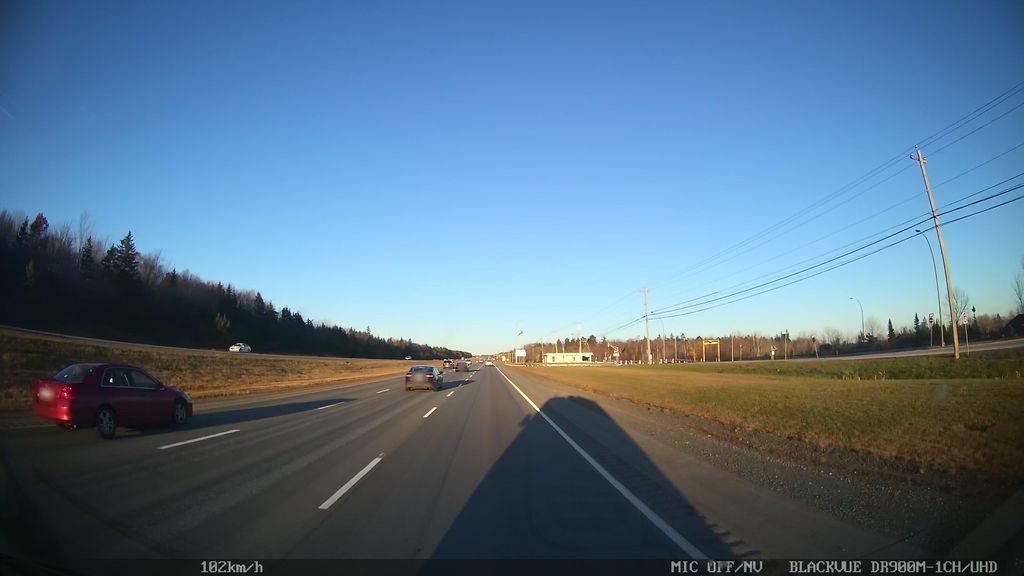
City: halifax